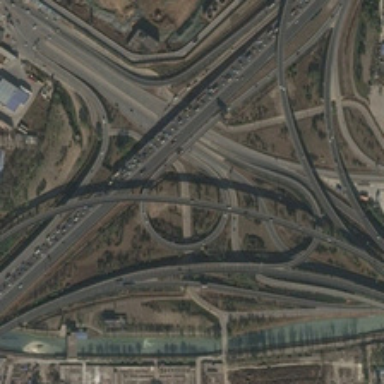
Many cars are running on a viaduct .